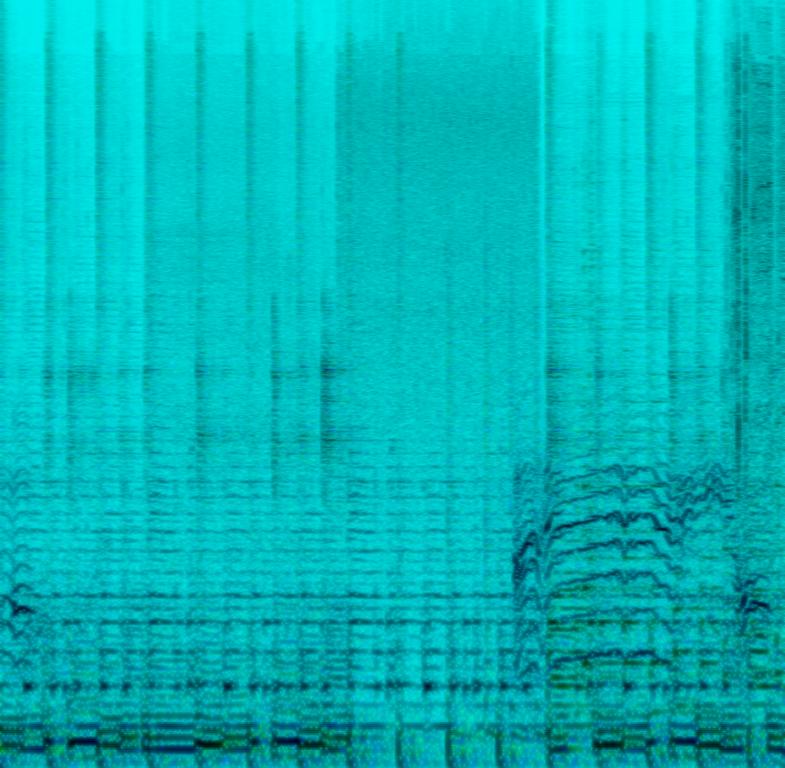
A full sounding male voice is singing mid range with kind of a radio effect on his voice. Two banjos are strumming chords with one playing the lead melody on top. One is panned to the right side of the speakers. An acoustic drum is playing a four on the floor groove with a kick on every beat and an e-bass is playing his own melody along. In the background you can hear the sound of a photo taken. This song may be playing in an advertisement for a product.